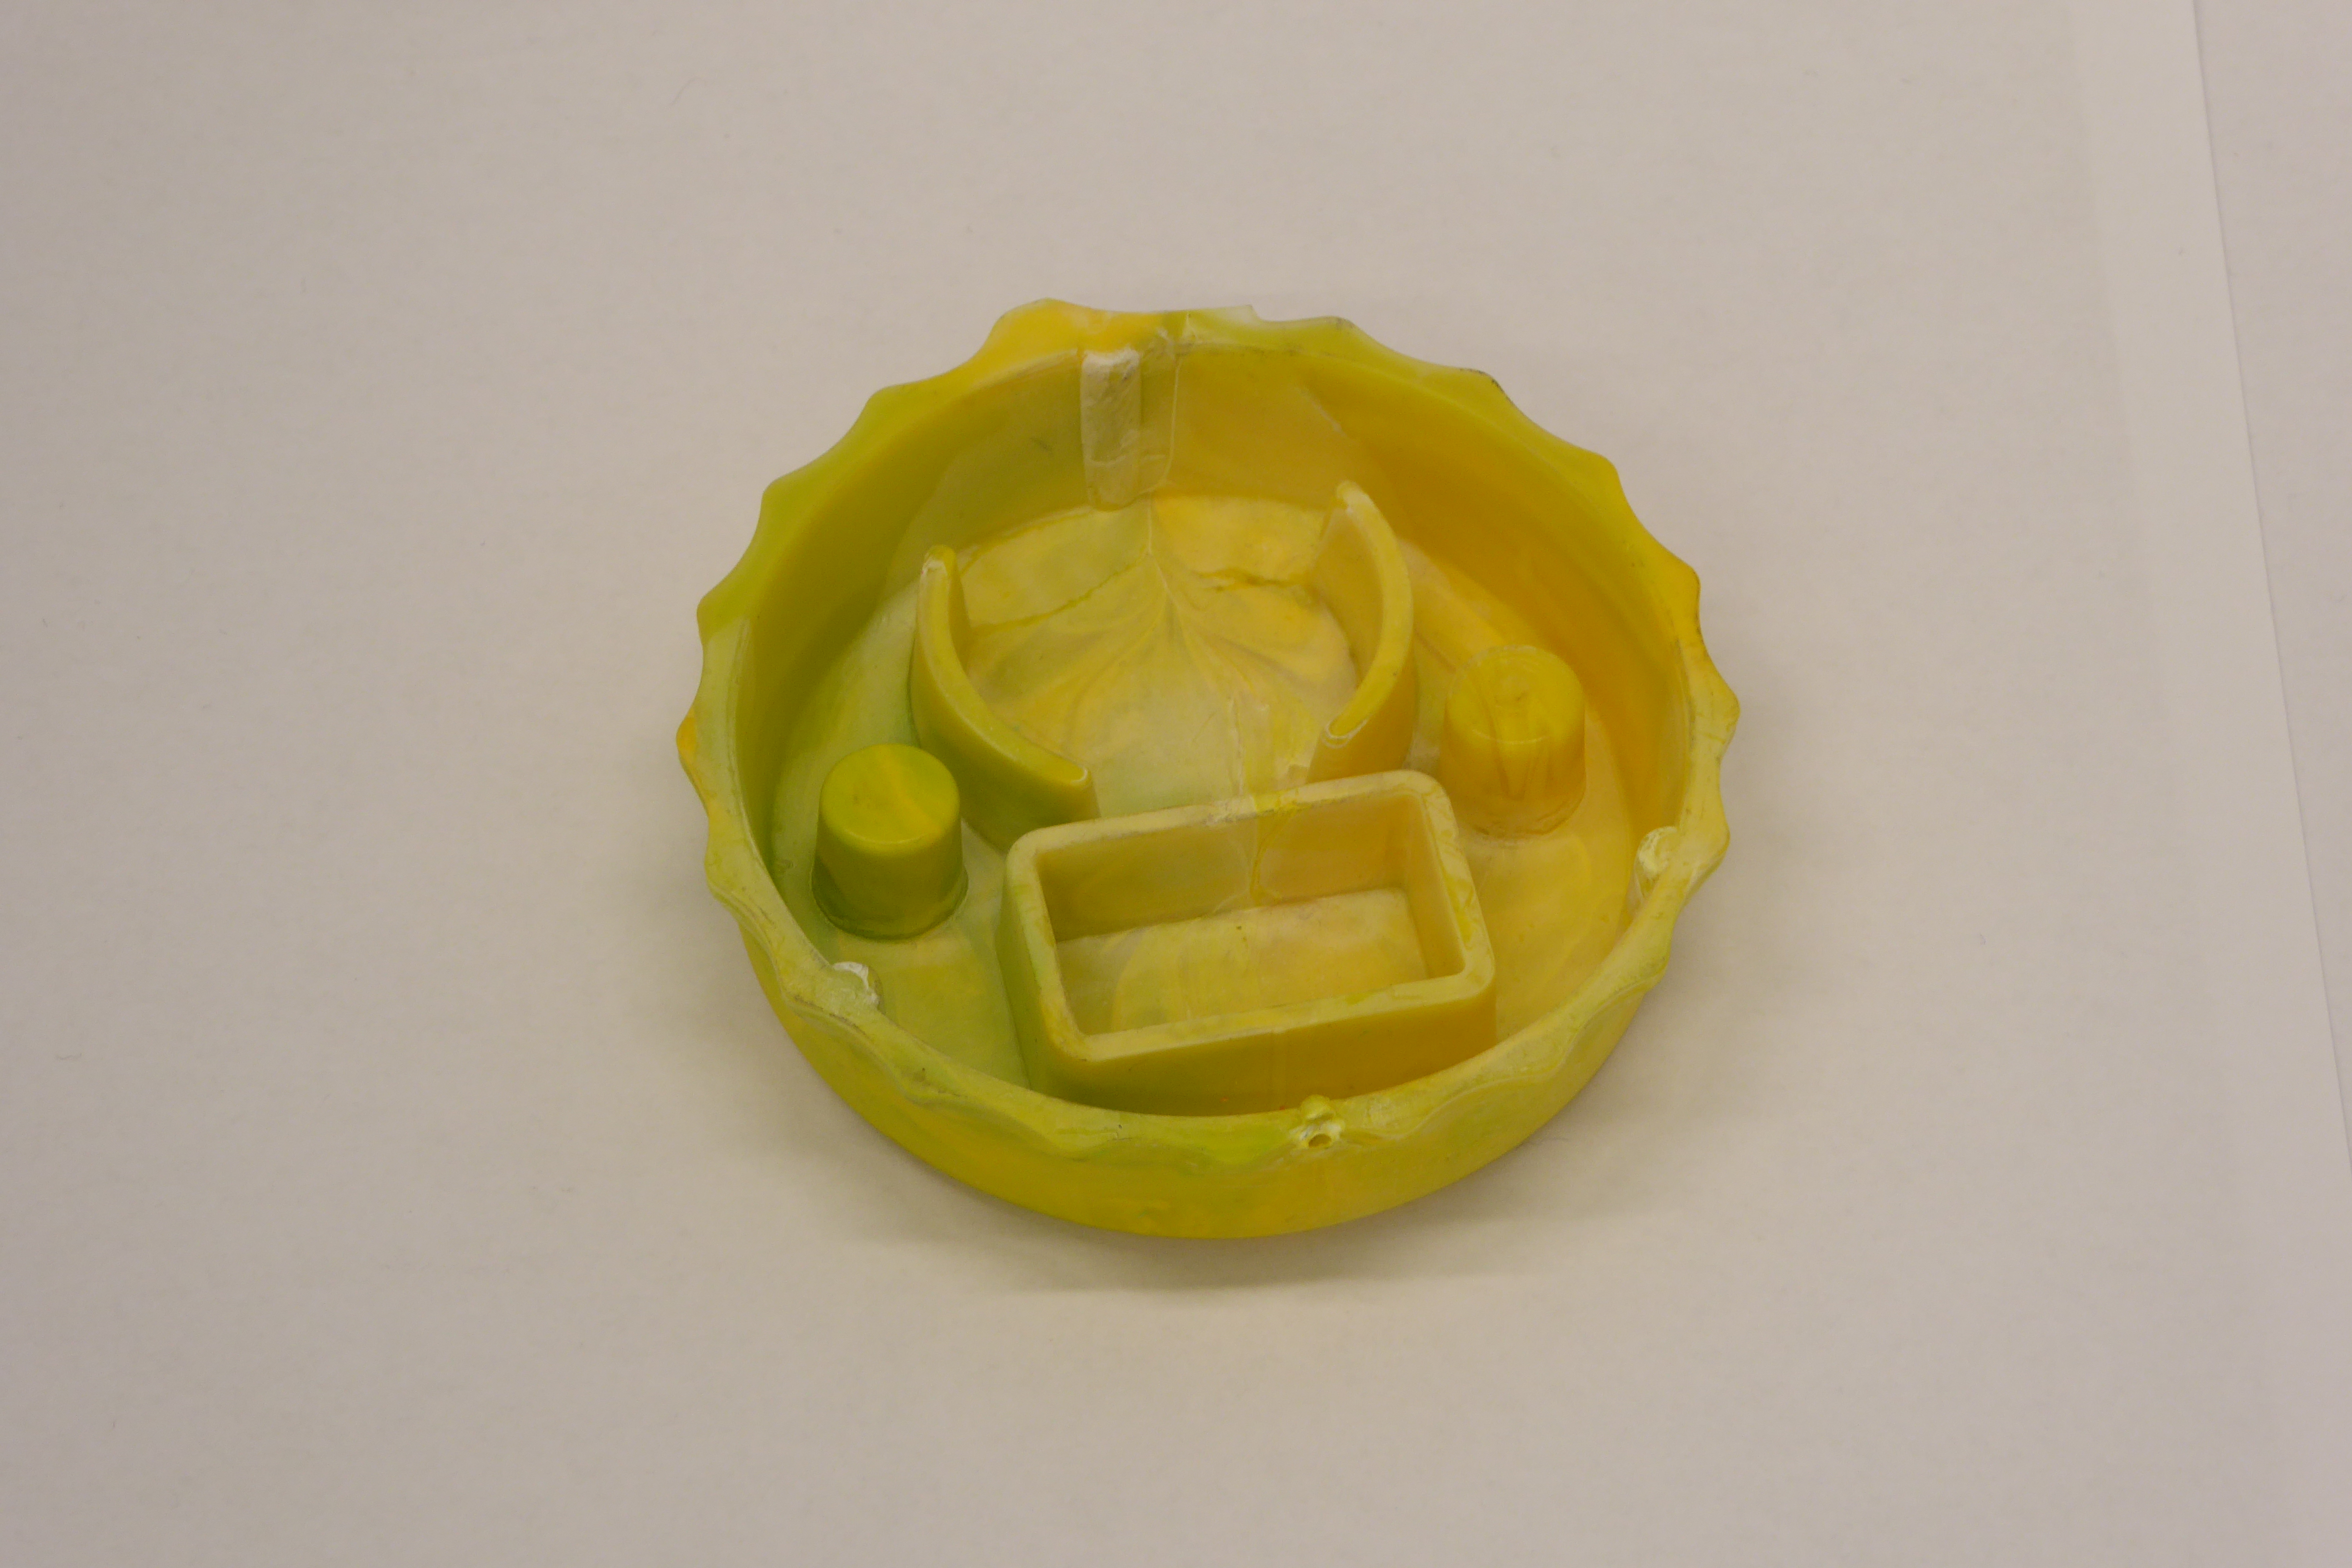
Label: Bottle Opener - Cover